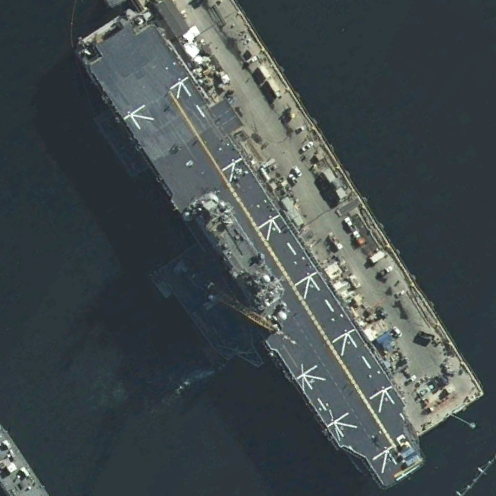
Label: assault